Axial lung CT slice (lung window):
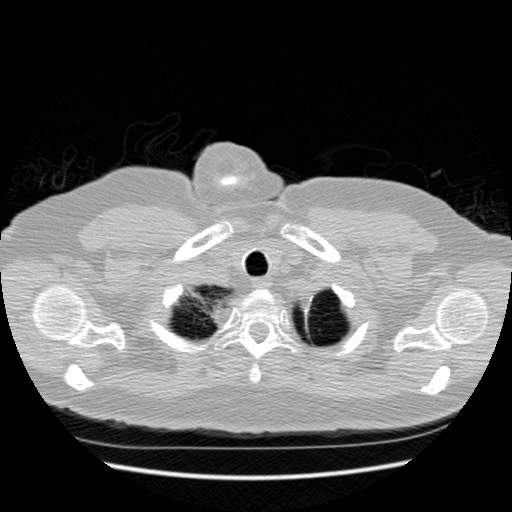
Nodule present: no